Field crop: maize
Growth stage: 2
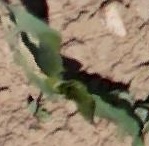
Species: maize